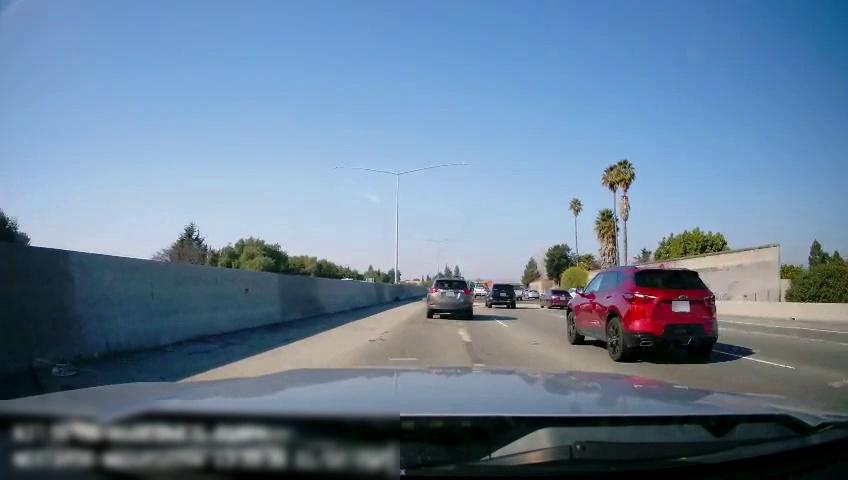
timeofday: Day
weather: Sunny
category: Drivable Space
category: Vehicles | Car
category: Vehicles | Truck
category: Vehicles | Truck
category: Vehicles | Car
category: Vehicles | Car
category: Vehicles | SUV
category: Vehicles | SUV
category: Vehicles | SUV
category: Lanes | Alternate Lane
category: Lanes | Alternate Lane
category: Lanes | Alternate Lane
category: Lanes | Current Lane